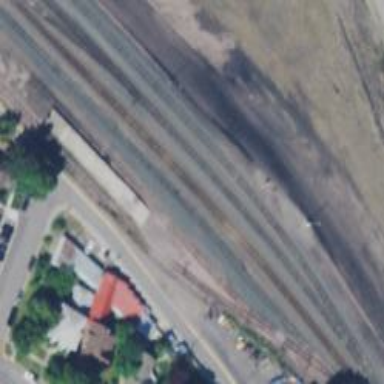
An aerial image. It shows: Railway track.